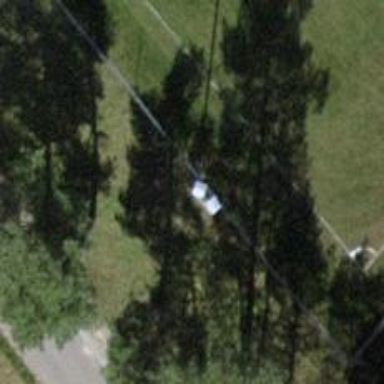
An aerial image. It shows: Floodlight lamp.